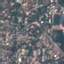
Land use / land cover: Residential